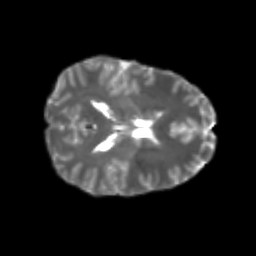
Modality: T2w
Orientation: axial
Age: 25
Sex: female
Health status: healthy
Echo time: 0.074 s